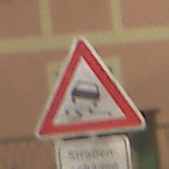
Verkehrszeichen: SchleuderOderRutschgefahr
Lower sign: HinweiseAufGefahrenDurchVerbaleAngabe3
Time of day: Night
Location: Outdoor (Urban)
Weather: PartlyCloudy
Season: NotSpecified
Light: Artificial